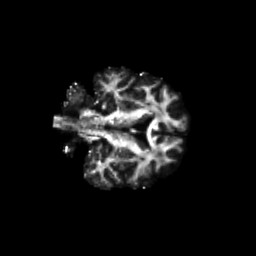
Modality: FA
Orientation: coronal
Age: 61
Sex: male
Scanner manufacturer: siemens
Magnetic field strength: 3 T
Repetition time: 4.71 s
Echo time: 0.0906 s